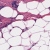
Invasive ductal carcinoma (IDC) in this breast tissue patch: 1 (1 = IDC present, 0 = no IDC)